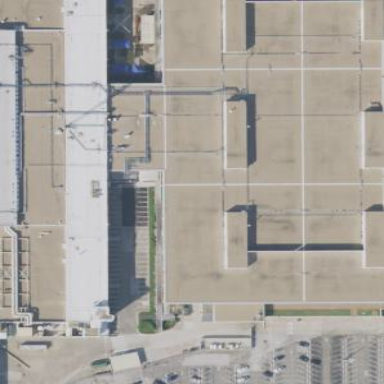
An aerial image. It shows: Industrial building.